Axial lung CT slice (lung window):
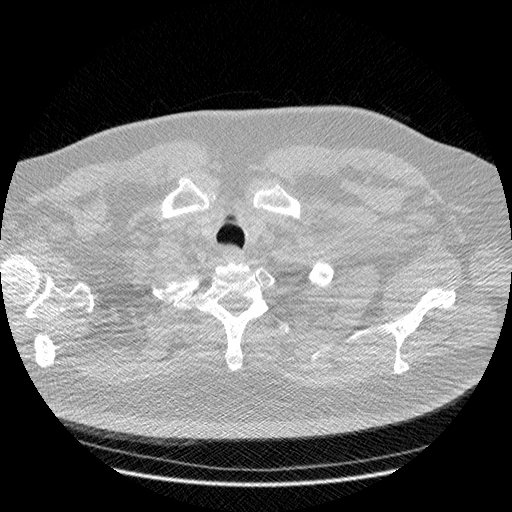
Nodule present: no